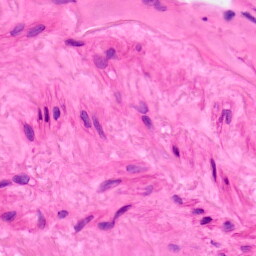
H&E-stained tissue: Lung